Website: home-depot
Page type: delivery-shipping
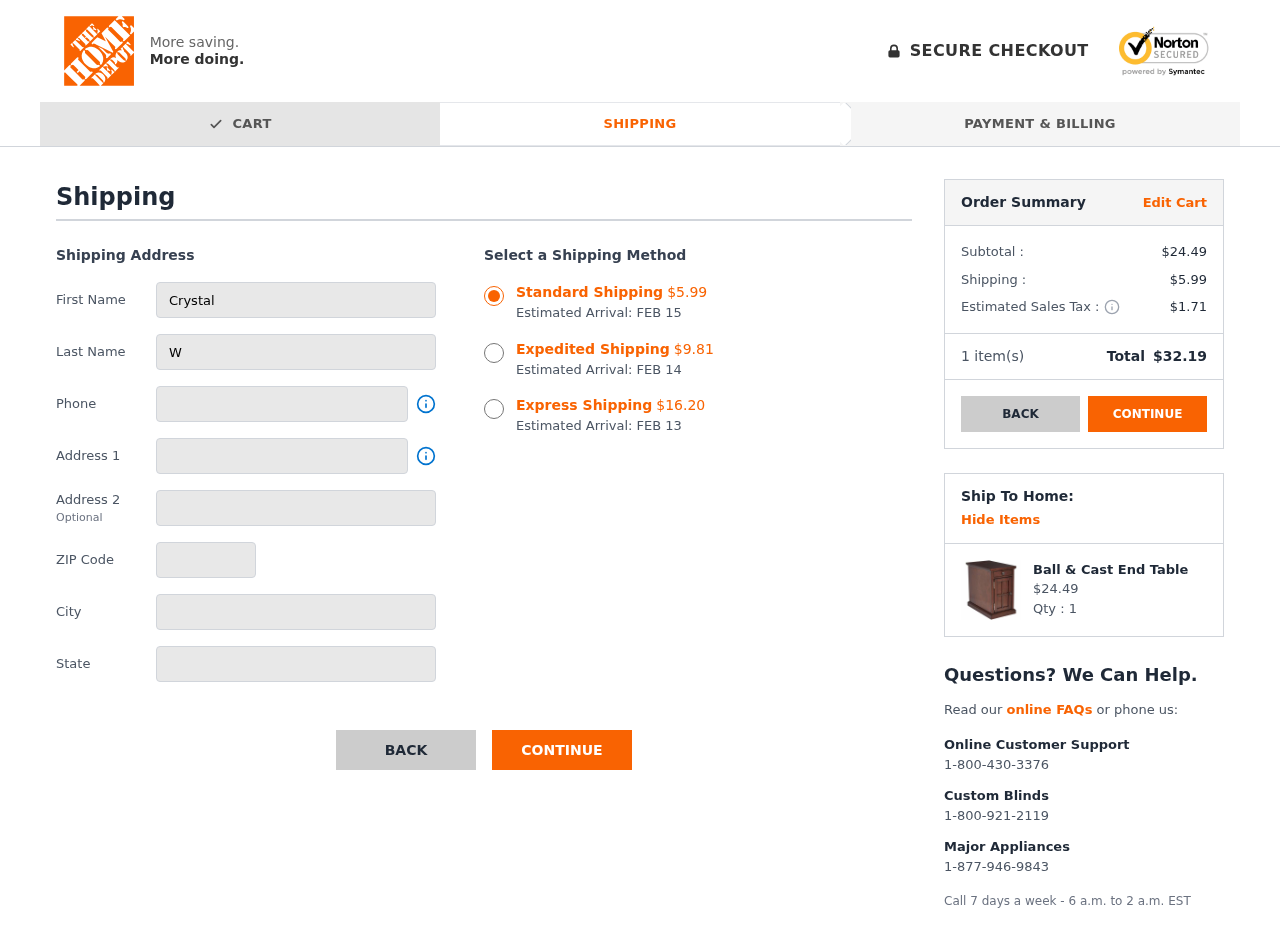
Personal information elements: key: PII_CITY
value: Onealburgh
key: PII_FIRSTNAME
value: Crystal
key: PII_LASTNAME
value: Williams
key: PII_PHONE
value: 2866725995
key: PII_POSTCODE
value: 85100
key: PII_STATE
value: Connecticut
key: PII_STREET
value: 76185 Natalie Prairie
Product elements: key: PRODUCT1_NAME
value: Ball & Cast End Table
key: PRODUCT1_PRICE
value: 24.49
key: PRODUCT1_QUANTITY
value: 1
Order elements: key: ORDER_SHIPPING_COST_STANDARD
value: $5.99
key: ORDER_DELIVERY_DATE
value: FEB 15
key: ORDER_SHIPPING_COST_EXPEDITED
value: $9.81
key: ORDER_DELIVERY_DATE_EXPEDITED
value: FEB 14
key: ORDER_SHIPPING_COST_EXPRESS
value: $16.20
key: ORDER_DELIVERY_DATE_EXPRESS
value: FEB 13
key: ORDER_SUBTOTAL
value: $24.49
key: ORDER_SHIPPING_COST
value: $5.99
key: ORDER_TAX
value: $1.71
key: ORDER_NUM_ITEMS
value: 1
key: ORDER_TOTAL
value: $32.19